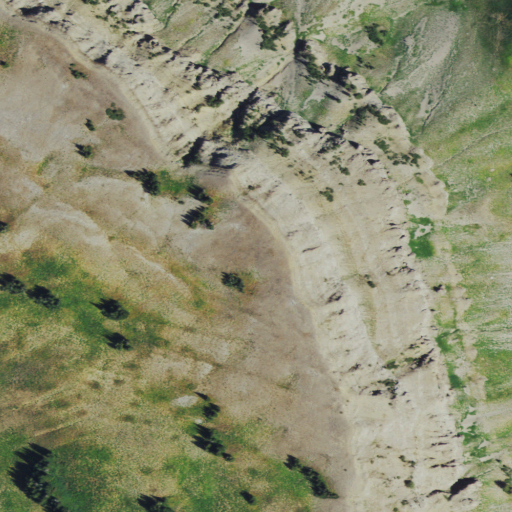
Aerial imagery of mountain in Wyoming named Green Mountain containing shrub and grassland